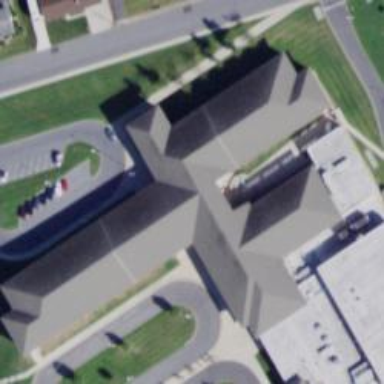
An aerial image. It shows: School.